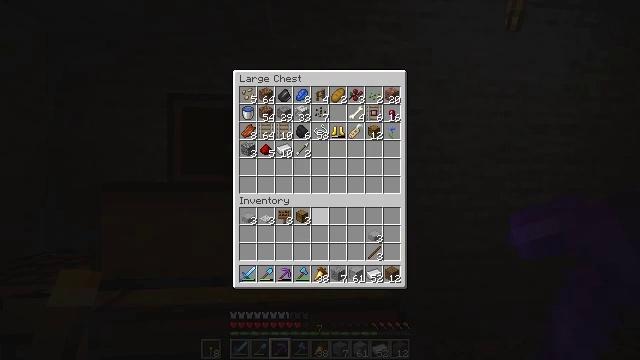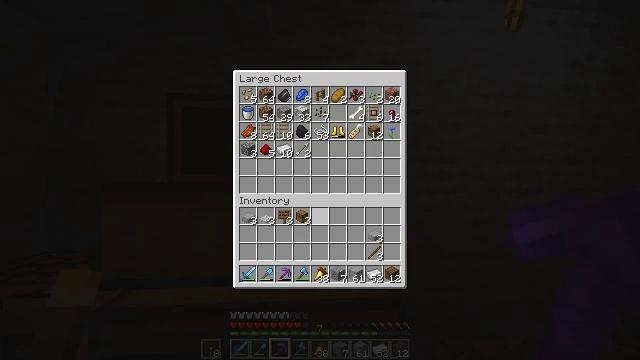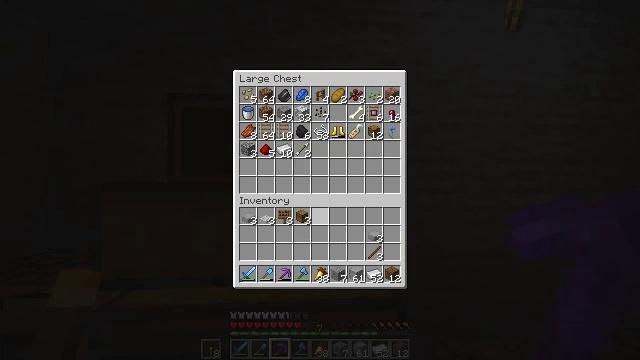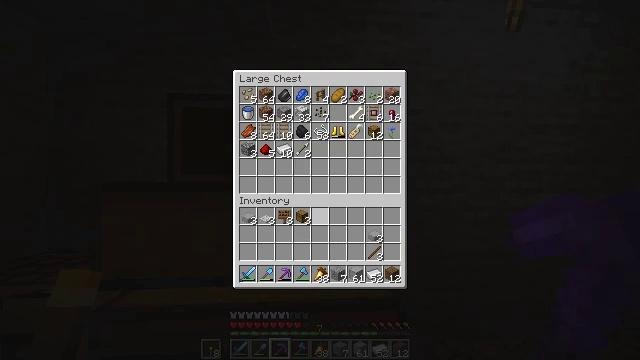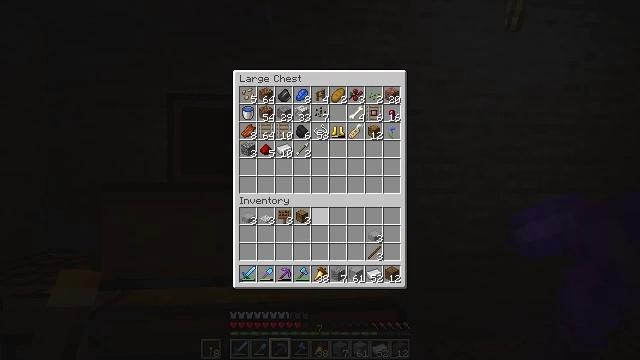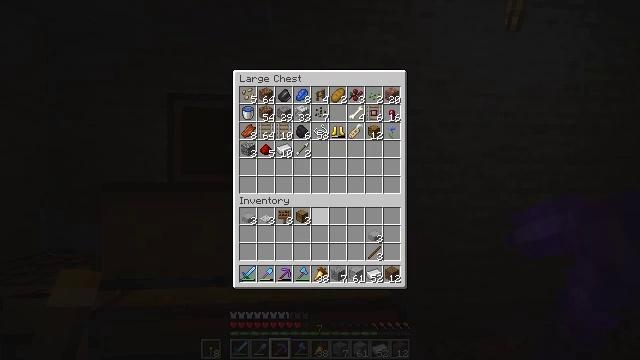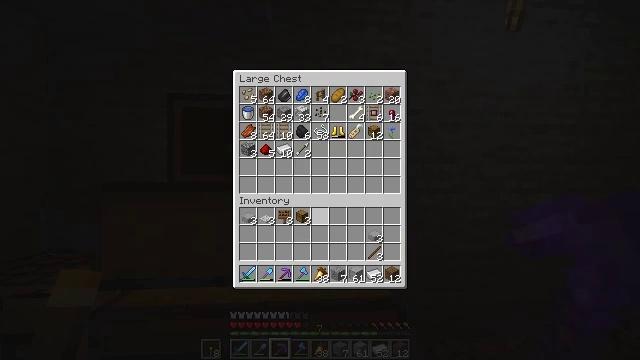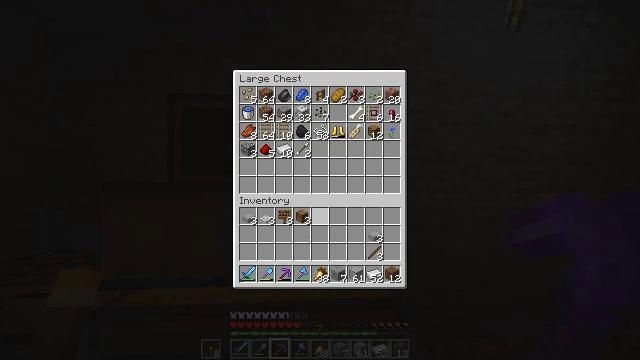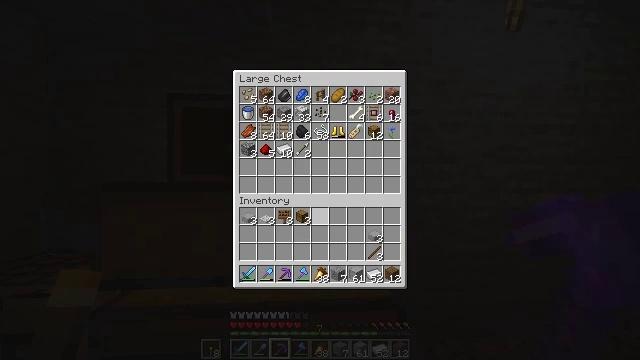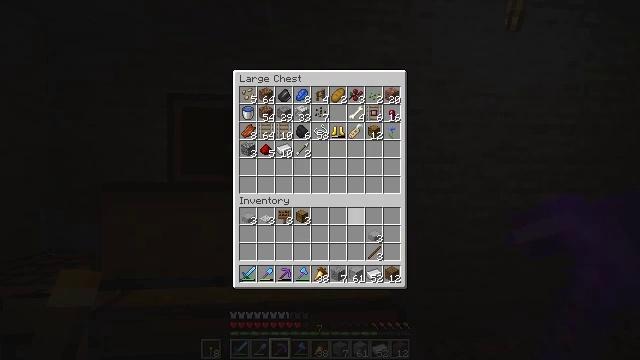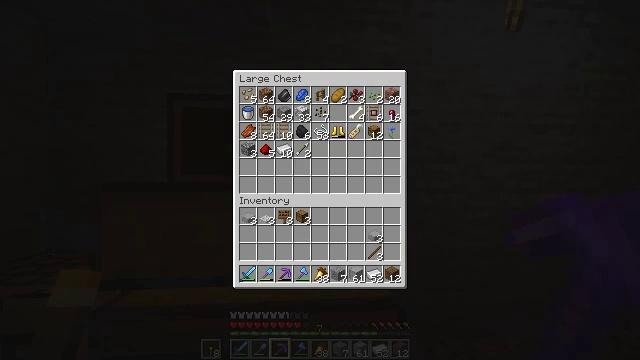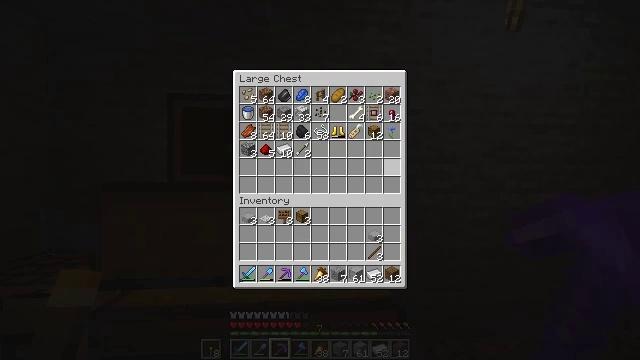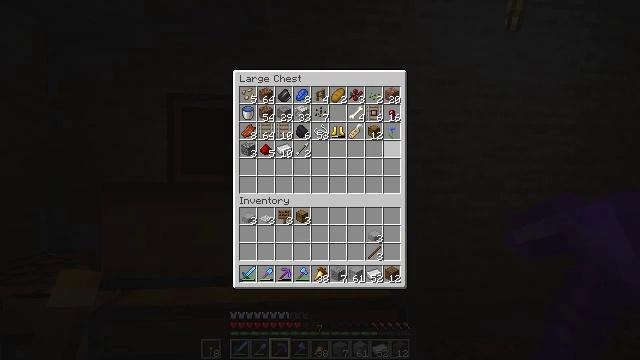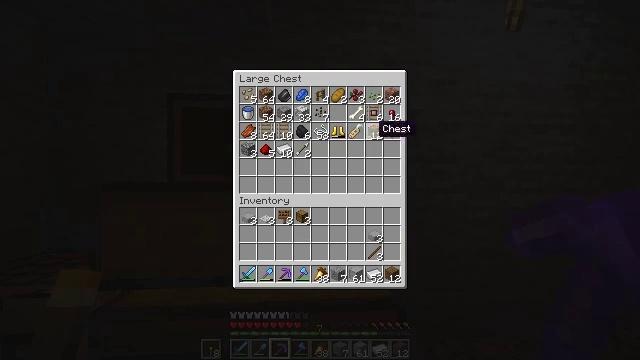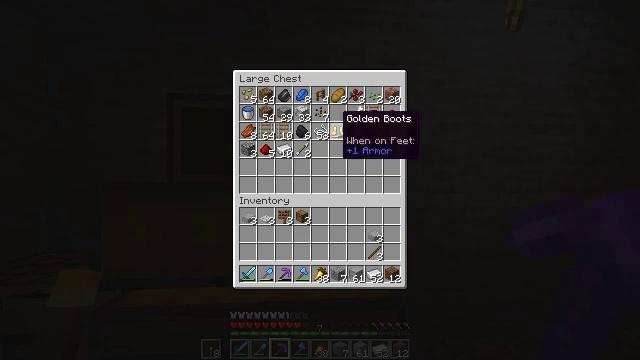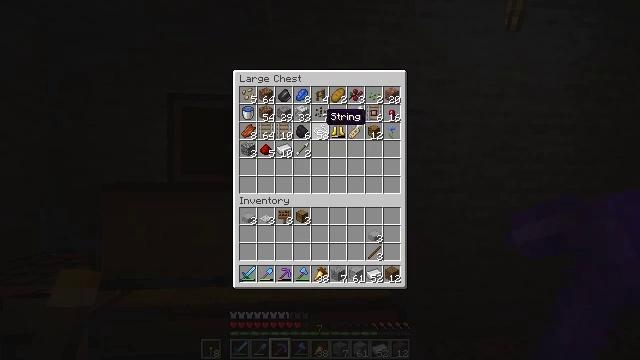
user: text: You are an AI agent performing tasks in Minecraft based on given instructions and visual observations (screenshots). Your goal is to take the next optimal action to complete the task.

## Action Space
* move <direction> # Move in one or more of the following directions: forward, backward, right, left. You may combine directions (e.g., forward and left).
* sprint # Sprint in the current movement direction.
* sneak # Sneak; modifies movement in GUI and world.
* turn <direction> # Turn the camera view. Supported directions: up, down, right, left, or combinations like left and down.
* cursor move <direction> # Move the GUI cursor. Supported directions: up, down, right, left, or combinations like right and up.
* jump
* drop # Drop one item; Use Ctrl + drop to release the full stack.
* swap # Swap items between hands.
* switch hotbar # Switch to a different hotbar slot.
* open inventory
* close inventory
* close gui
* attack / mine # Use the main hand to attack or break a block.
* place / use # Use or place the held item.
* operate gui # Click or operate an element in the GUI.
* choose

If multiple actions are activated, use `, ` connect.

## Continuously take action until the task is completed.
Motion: motion action
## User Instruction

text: craft item andesite wall
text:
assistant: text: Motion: no_op
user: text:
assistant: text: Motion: no_op
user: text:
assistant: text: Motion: no_op
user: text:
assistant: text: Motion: no_op
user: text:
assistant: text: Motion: no_op
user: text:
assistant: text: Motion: no_op
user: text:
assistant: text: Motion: no_op
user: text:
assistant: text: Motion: no_op
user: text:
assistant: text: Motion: turn right
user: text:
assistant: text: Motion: turn right and up
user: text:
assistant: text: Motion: turn right and up
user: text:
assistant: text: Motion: turn up
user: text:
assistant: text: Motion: turn left and up
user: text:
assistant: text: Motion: turn left and up
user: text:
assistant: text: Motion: turn left
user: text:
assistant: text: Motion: turn left
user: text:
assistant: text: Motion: no_op
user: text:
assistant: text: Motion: no_op
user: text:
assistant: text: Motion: turn down
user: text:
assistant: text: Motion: turn right
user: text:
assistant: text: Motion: turn right
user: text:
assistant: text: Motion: turn right and down
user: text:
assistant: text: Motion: turn right
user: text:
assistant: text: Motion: no_op
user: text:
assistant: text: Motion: no_op
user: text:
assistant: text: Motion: no_op
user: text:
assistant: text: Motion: no_op
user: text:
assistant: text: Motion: no_op
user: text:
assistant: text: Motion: no_op
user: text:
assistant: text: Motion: no_op